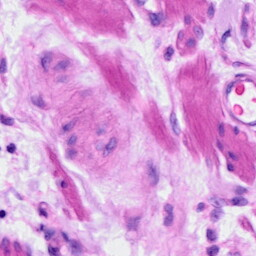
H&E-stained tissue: Ovarian